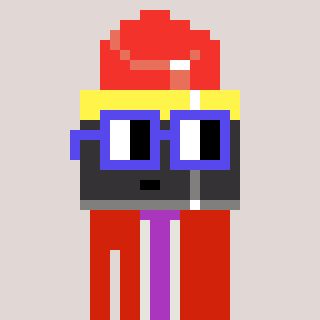
a pixel art character with square blue glasses, a lipstick-shaped head and a red-colored body on a warm background